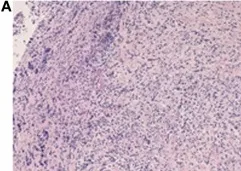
Pituitary gland serial sections from a representative area of the patient's pituitary biopsy. Pituitary gland serial sections from a representative area of the patient's pituitary biopsy, showing the most relevant immune-histopathological findings. Note the germinal center consisting of CD20+ B cells and peripheral CD3+ T cells (classified as T lymphocytes). Both CD4+ (helper) and CD8+ (cytotoxic) lymphocytes were found, as well as abundant macrophages (CD68+). T-regulatory cells were present in germinal centers and in the periphery (Foxp3+ and PD1+). Interleukin (IL)-17 staining was found not only in infiltrating lymphocytes but also in cells of pituitary origin in both hypophysitis and normal pituitary (data not shown). Staining by hematoxylin-eosin. Sections. Are shown as 10x.
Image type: pathology (h&e)